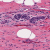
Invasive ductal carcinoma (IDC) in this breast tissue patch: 0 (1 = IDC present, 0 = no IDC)